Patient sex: M
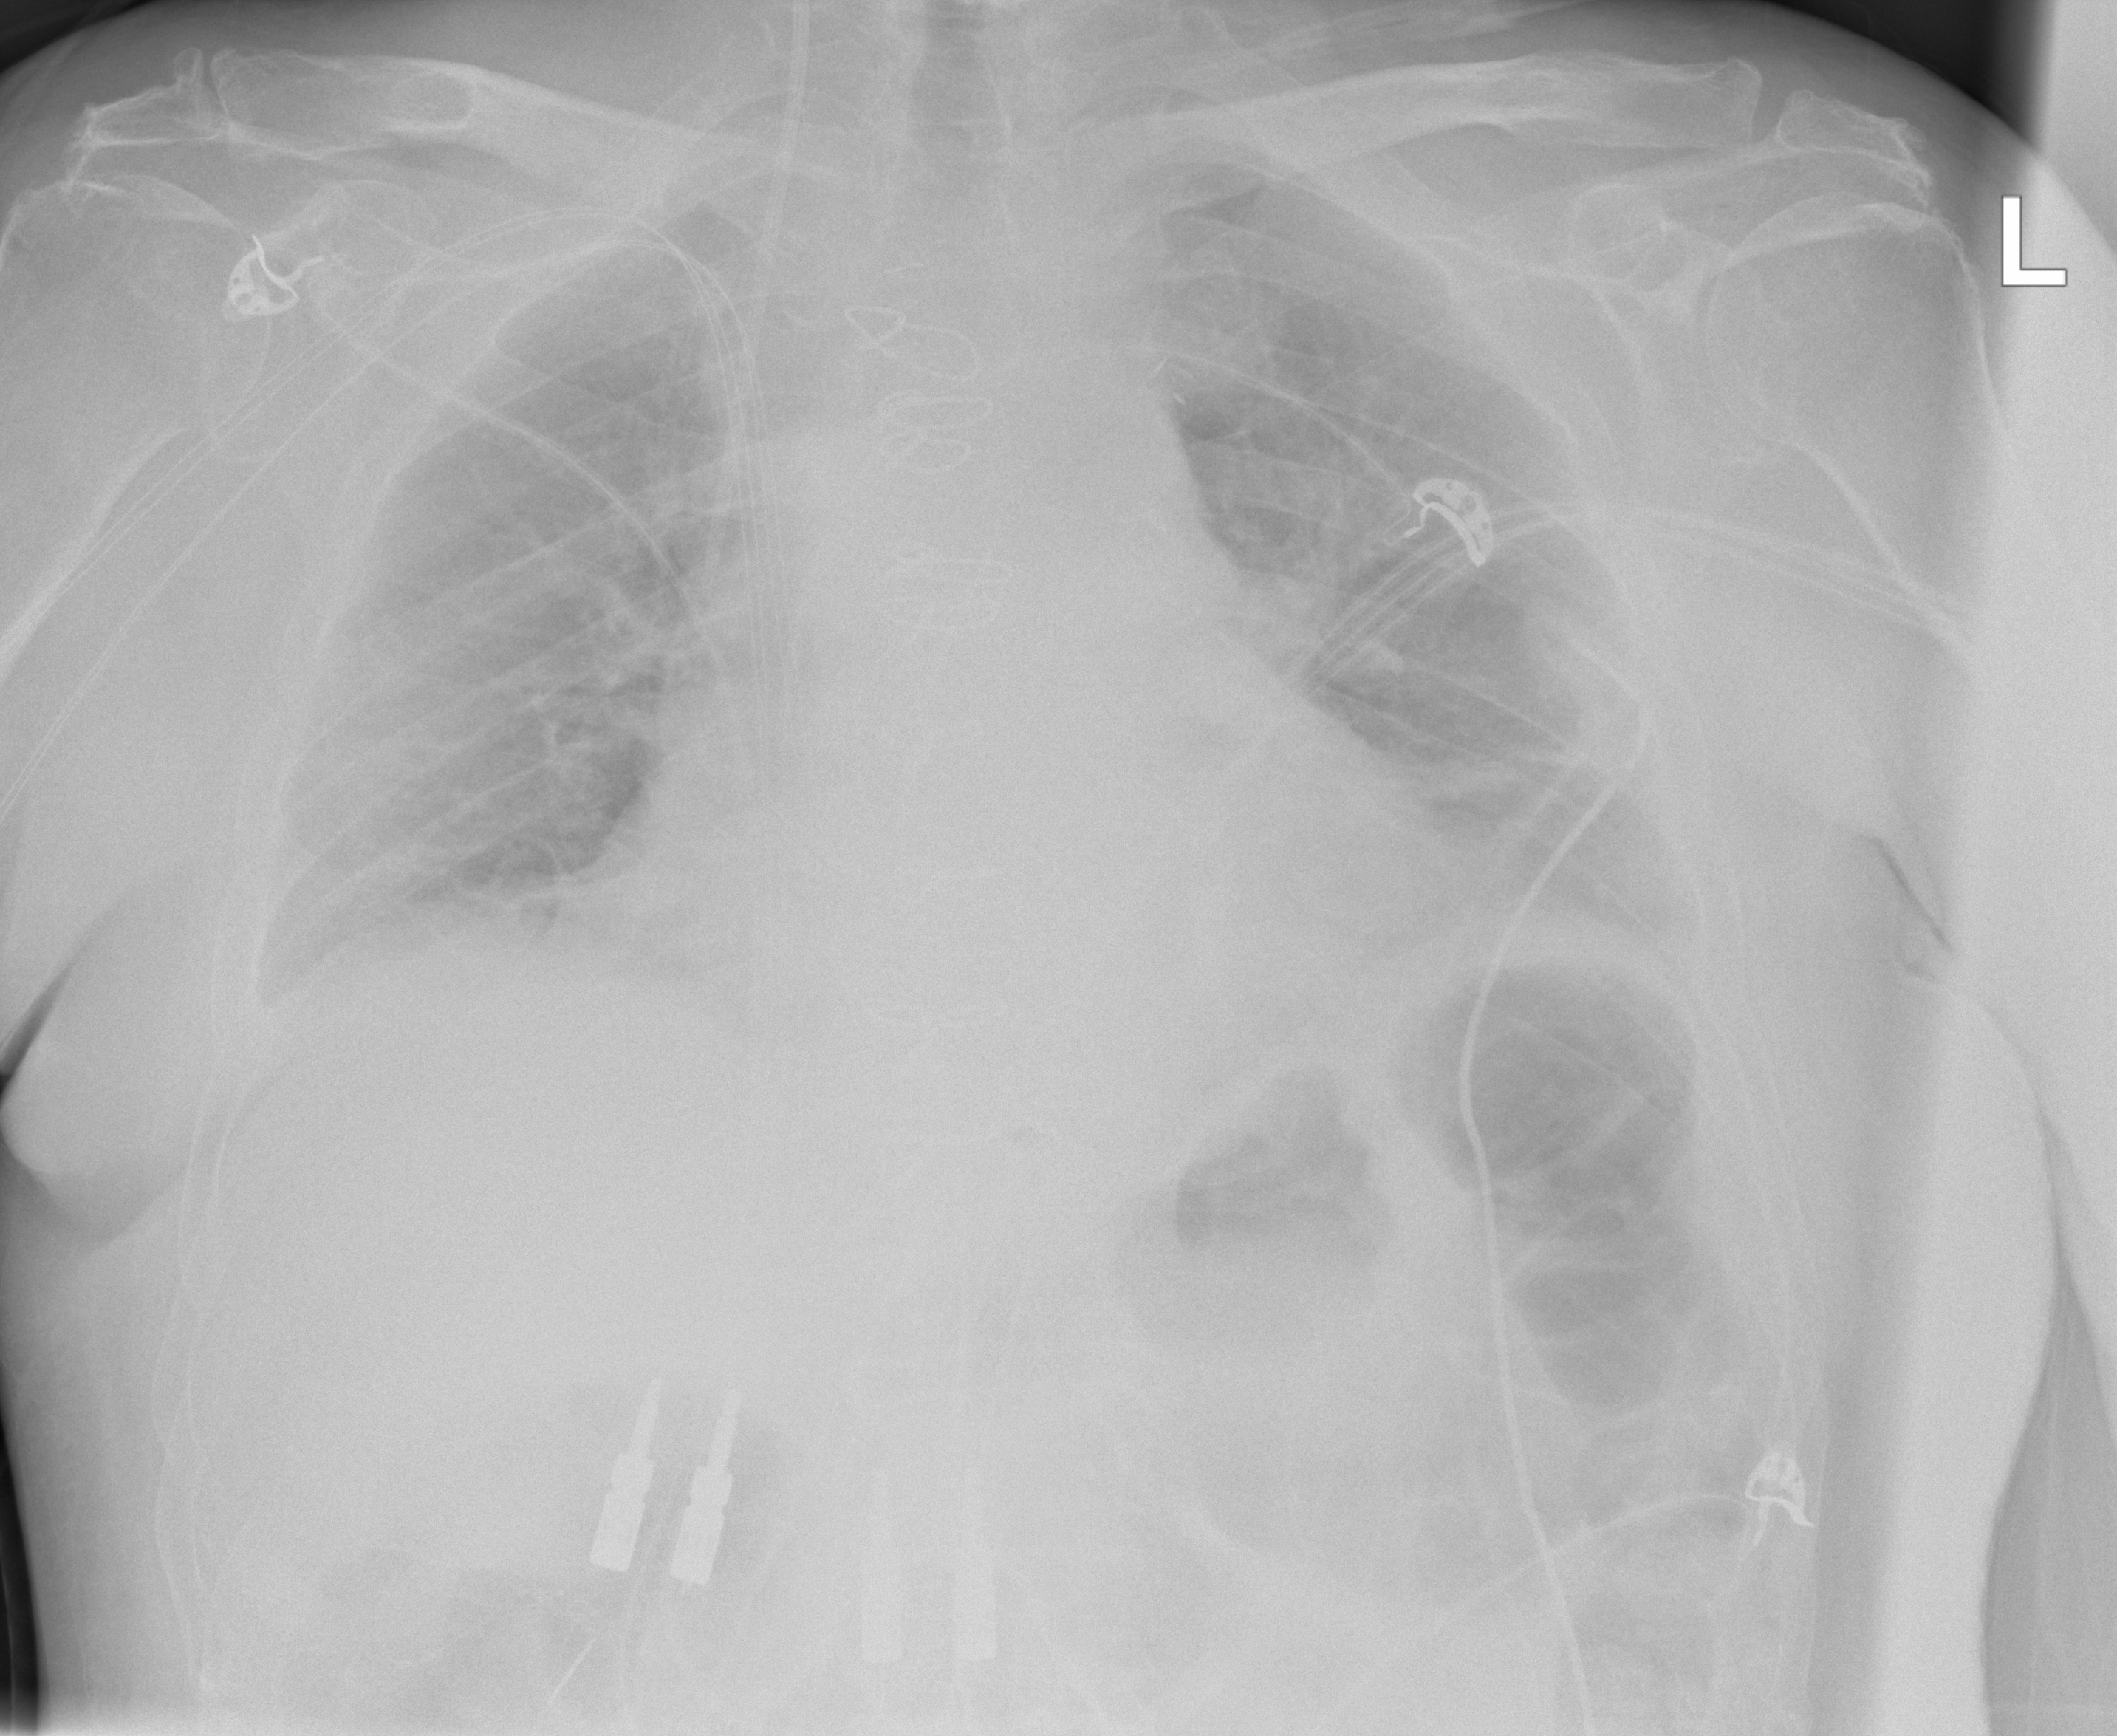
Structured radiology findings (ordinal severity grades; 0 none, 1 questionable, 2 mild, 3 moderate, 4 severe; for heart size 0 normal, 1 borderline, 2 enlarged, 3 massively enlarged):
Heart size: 1
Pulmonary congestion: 2
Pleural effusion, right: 2
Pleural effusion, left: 2
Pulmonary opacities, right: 1
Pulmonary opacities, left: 1
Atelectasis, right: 2
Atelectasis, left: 2